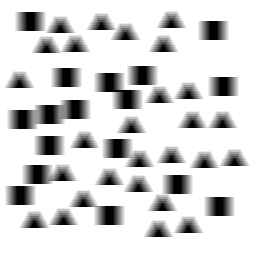
Squares: 17
Triangles: 27
Stars: 0
Total shapes: 44